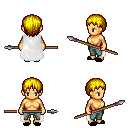
a pixel art fantasy rpg character, female body template, human, tanned skin, white cape, teal pants, blonde plain hairstyle, black slippers, spear, four views (front, back, left, right), 2x2 character sprite sheet, small pixel art, hard edges, no anti-aliasing